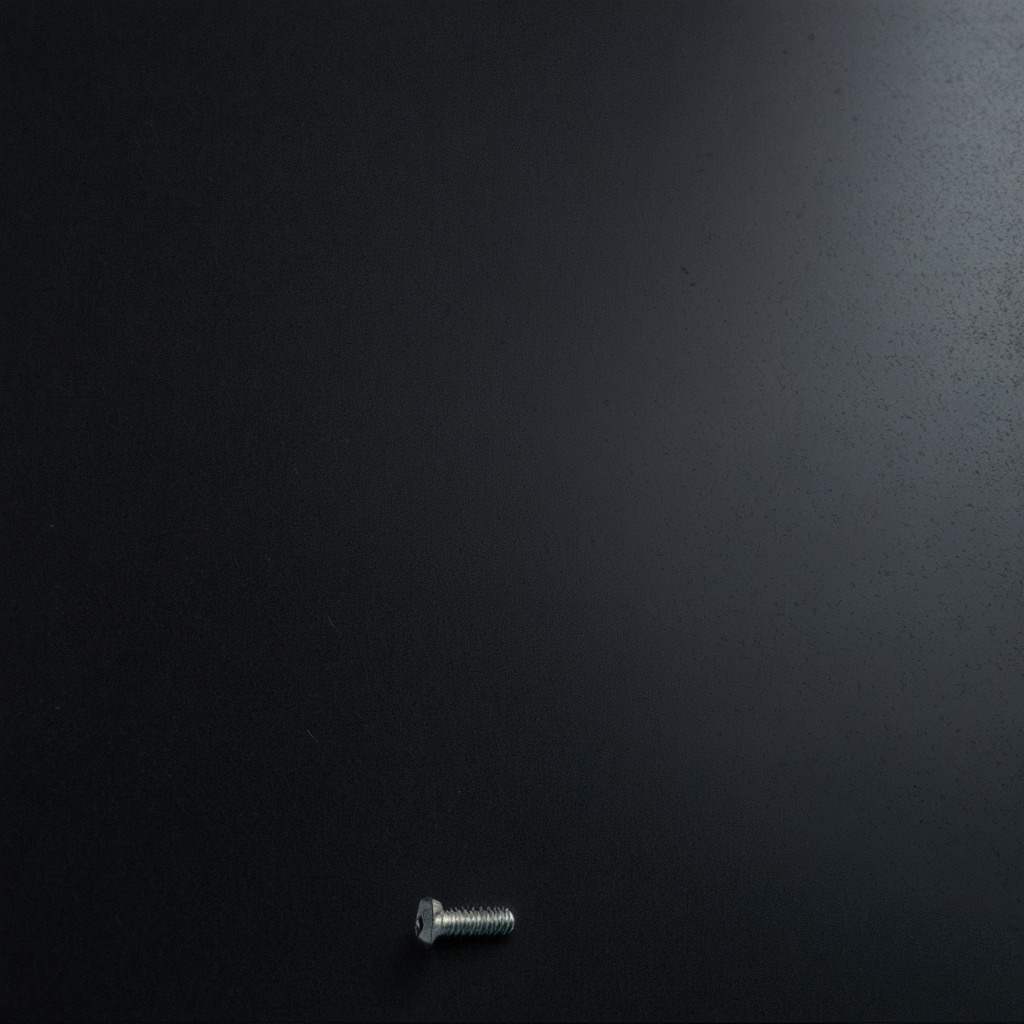
A metal screw is lying on the granite tabletop.